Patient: sex F, age 83
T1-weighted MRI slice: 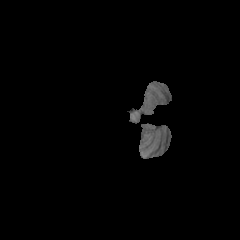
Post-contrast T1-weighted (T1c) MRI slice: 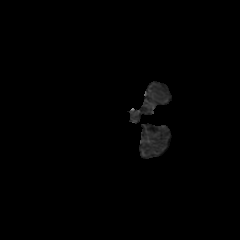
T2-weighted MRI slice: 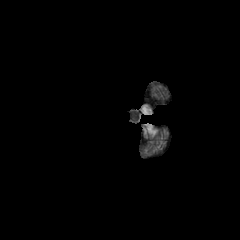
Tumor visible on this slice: no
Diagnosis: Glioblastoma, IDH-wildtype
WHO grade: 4